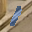
Label: 1